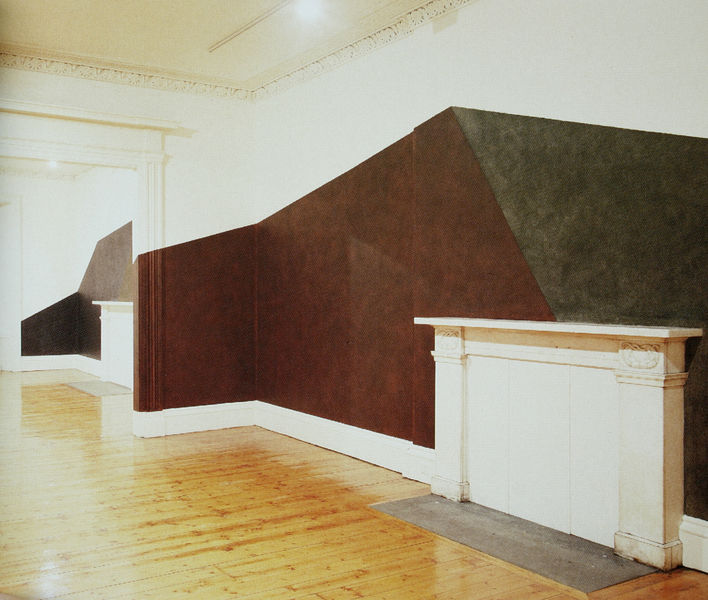
Titel: Installation Graeme Murray Gallery, Edinburgh - Continuous form
Künstler: Sol Lewitt
Schlagwörter: weiß, braun, hell, holz, licht, marmor, raum, tür, zimmer, rot, malerei, wand, architektur, stein, innenraum, boden, decke, kamin, kaminsimms, kaminsims, parkett, fläche, flächen, leer, modern, linien, wandmalerei, stuck, parkettboden, glatt, platte, tor, foto, fotografie, linie, oberfläche, sims, platten, innenarchitektur, gestaltung, simms, sideboard, rauminstallation, rauminstalation, rauminstallar